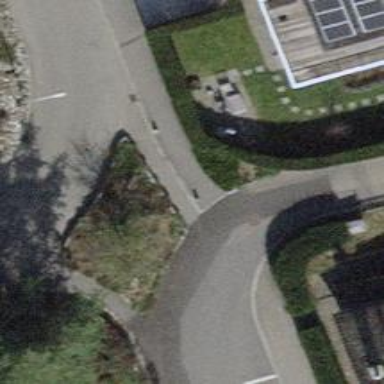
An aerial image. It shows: Bollard.